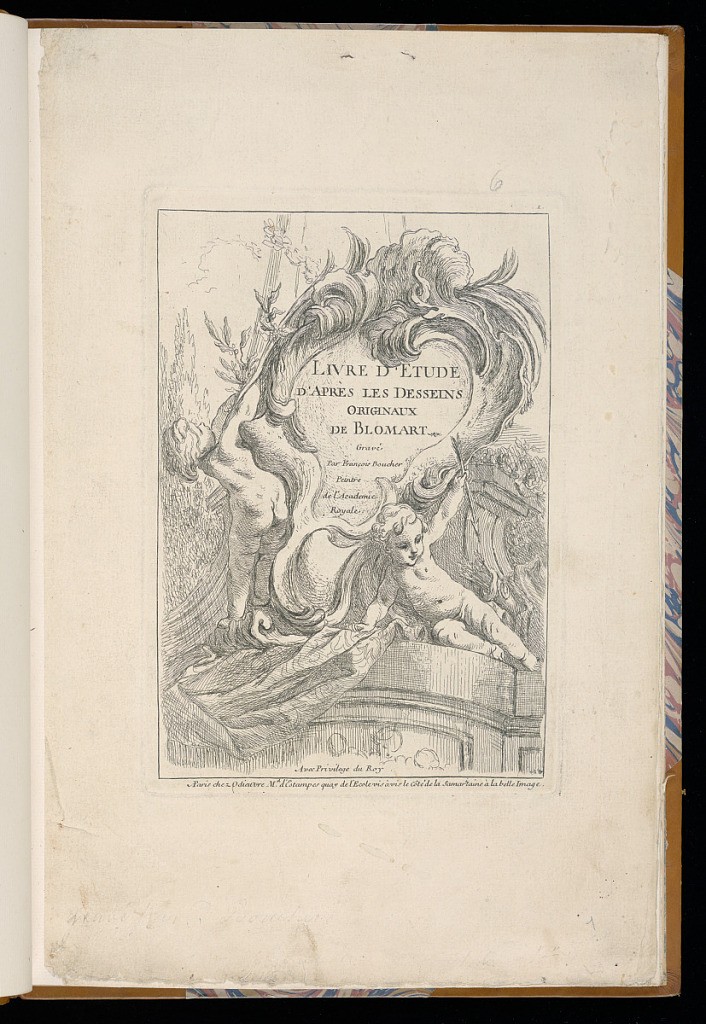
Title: Title Page
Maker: François Boucher, French, 1703–1770
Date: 1735
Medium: Etching on paper
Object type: Print
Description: Title page for a series of prints. The title is lettered within an asymmetrical cartouche framed with rocaille motifs on a plinth with foliage in the background, and draped textile in the foreground. A putto holding an arrow is seated to the right, and a standing putto with his arms up supporting the cartouche to the left. The plate is numbered.